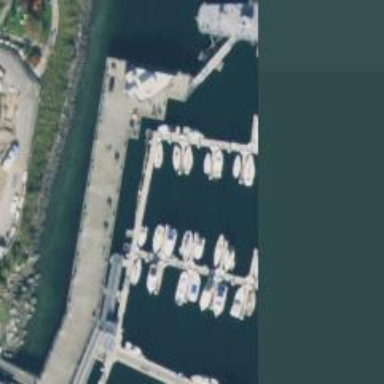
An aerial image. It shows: Pier with mooring facilities.